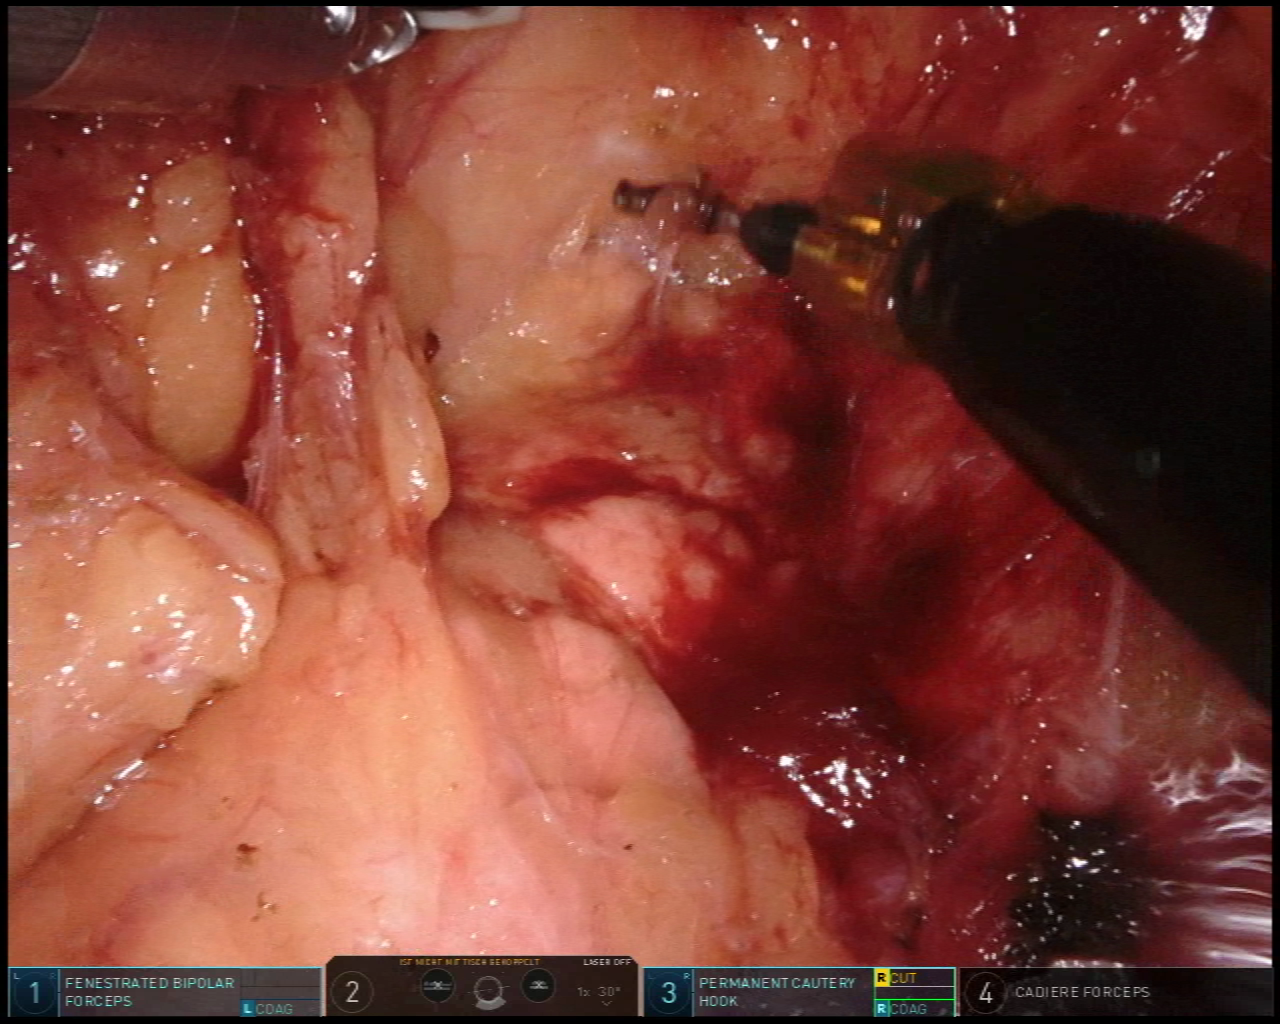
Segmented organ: pancreas
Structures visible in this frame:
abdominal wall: no
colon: no
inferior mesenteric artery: no
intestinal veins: no
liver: no
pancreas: yes
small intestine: no
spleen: no
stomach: no
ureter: no
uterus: no
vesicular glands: no